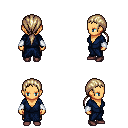
a pixel art fantasy rpg character, female body template, human, tanned skin, blue robe, gold greaves, white blonde ponytail hairstyle, white cloth bracers, maroon shoes, four views (front, back, left, right), 2x2 character sprite sheet, small pixel art, hard edges, no anti-aliasing